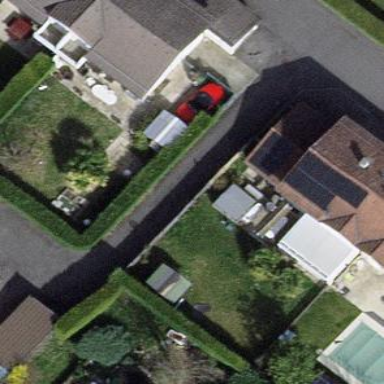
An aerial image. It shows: Garden enclosed by fence.